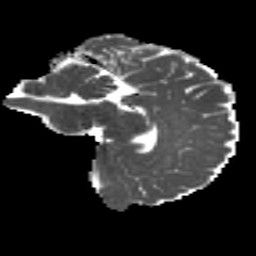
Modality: MD
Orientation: sagittal
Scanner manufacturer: siemens
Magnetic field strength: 3 T
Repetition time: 4.16 s
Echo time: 0.0806 s